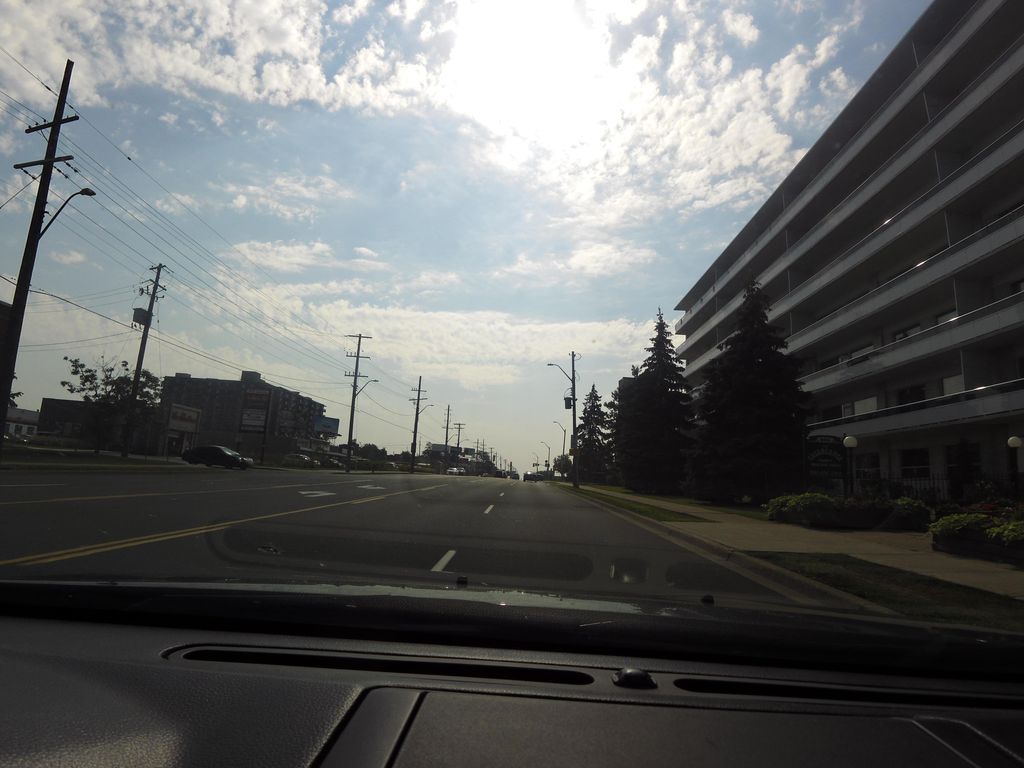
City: hamilton